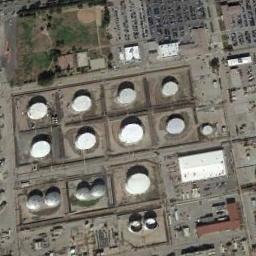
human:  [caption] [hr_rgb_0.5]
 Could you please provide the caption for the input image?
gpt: There are several buildings beside the storage tanks .

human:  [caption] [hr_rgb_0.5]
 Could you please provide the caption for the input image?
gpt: There are some white and silver storage tanks on the bare land .

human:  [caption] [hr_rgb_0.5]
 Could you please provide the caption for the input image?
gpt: There are many neatly arranged storage tanks and many cars in the factory .

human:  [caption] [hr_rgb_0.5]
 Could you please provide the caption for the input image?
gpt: The storage tanks here are half white and half black .

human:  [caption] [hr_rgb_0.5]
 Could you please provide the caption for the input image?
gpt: There are some storage tanks arranged neatly .